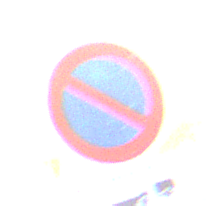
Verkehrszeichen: EingeschraenktesHalteverbot
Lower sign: MehrspurigeFahrzeuge4
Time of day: SunriseSunset
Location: Outdoor (Urban)
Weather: PartlyCloudy
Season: NotSpecified
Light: Natural